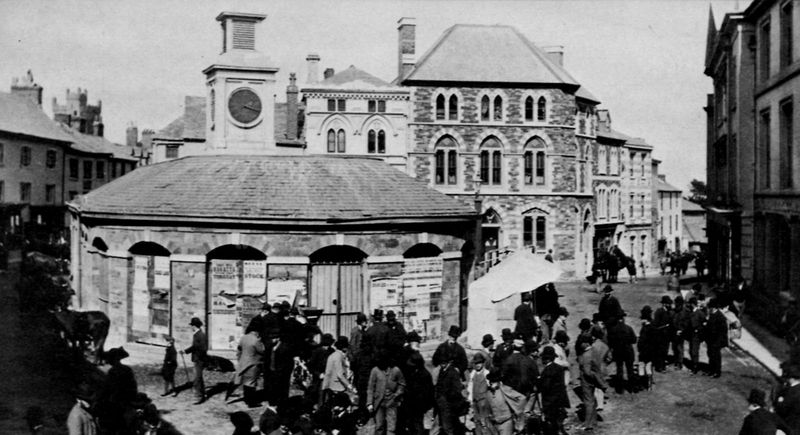
Titel: Launceston, Marktplatz
Künstler: Francis Frith
Schlagwörter: himmel, mann, schatten, weiß, frauen, menschen, stadt, fenster, frankreich, frau, grau, hut, hüte, licht, männer, schwarz, strasse, tür, dach, gebäude, haus, hund, schirm, leute, masse, menge, versammlung, zylinder, anzug, anzüge, hemd, wand, architektur, kragen, stein, holland, häuser, hügel, kühe, vieh, kirche, sonne, kind, zilinder, england, kamin, kamine, kinder, oval, pferd, pferde, rund, schornstein, stock, turm, biegung, bogen, fassade, fassaden, gasse, italien, ort, passanten, türen, stab, nachmittag, dorf, dächer, schornsteine, kuh, fußgänger, geschäfte, laden, läden, markt, platz, auto, wagen, krieg, arches, architecture, church, crowd, gathering, hat, men, people, white, window, black, gray, grey, group, old, windows, uhr, junge, geschlossen, tor, foto, fotografie, photographie, bögen, melone, kreuzung, schwarz weiss, straßenszene, stöcke, auflauf, getümmel, menschenmasse, schlange, menschenmenge, rathaus, rom, photo, halbrund, kurve, sky, stone, strassen, florenz, building, house, houses, roof, roofs, street, tower, boy, child, suit, konche, pavillon, melonen, london, black and white, hats, beard, ziffernblatt, clock, uhrzeiger, door, suits, town, turmuhr, city, day, plakate, straßenzug, doors, rotunde, rundbau, buildings, place, watch, home, horse, cane, northern, chimney, chimneys, uhrzeit, gentleman, urban, brügge, sock, versammeln, stick, round, standing, photograph, chruch, europe, center, maktplatz, masonry, grainy, 18th century, 20th century, 1800s, rundhaus, cloc, clock tower, town hall, menschenphoto, viehmarkz, dorr, historic photo, old image, photography, ads